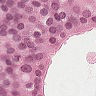
Metastatic tissue present: yes